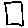
Label: square